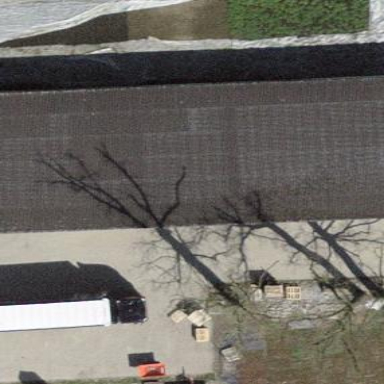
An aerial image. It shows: Stable.